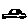
Label: car